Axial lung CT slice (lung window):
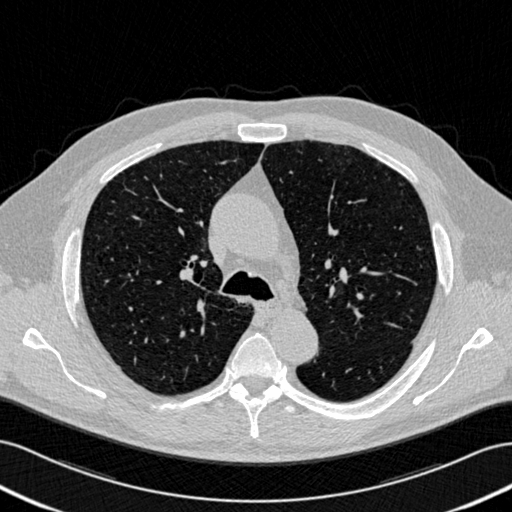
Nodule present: no